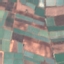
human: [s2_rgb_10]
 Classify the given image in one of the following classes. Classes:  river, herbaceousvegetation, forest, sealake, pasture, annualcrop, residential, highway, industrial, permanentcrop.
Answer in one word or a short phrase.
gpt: PermanentCrop